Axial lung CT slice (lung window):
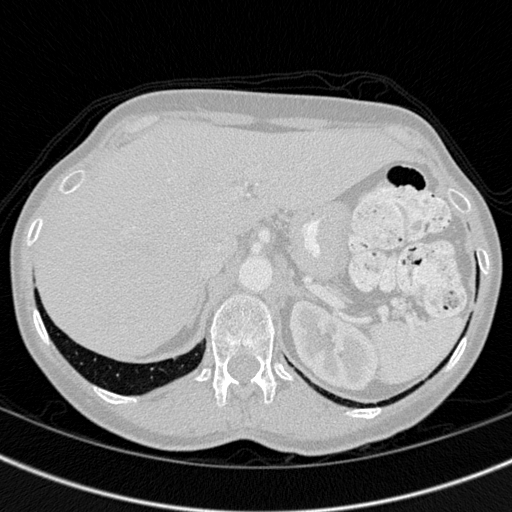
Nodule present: no